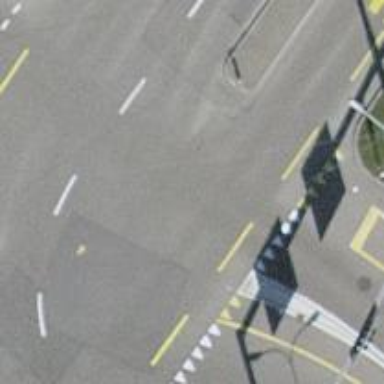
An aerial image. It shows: Primary highway with asphalt surface. It has trolley wires installed.